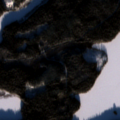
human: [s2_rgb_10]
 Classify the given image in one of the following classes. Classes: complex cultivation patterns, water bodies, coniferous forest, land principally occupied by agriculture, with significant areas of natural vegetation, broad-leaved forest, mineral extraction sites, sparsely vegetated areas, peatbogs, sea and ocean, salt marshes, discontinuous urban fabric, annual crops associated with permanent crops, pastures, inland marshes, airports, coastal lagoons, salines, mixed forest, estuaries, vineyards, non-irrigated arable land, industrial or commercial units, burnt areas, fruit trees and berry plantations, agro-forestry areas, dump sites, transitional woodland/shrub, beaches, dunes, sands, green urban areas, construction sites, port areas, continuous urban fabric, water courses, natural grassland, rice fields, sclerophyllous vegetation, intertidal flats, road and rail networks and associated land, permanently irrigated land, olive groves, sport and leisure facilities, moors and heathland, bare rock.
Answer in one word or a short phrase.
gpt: coniferous forest, mixed forest, water bodies